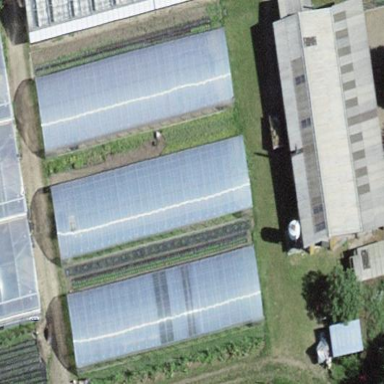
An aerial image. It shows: Area dedicated to greenhouse horticulture.